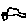
Label: car